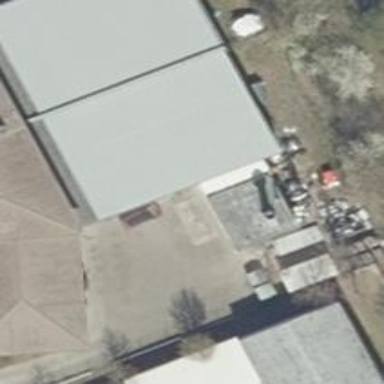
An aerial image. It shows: Part of building with flat gray roof.